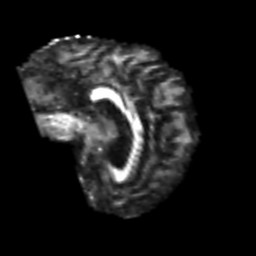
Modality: FA
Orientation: sagittal
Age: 53
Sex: female
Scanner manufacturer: siemens
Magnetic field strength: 3 T
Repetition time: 4.999 s
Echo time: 0.07946 s